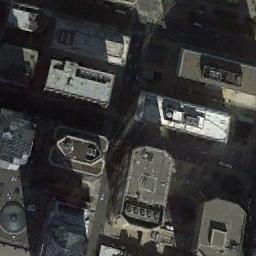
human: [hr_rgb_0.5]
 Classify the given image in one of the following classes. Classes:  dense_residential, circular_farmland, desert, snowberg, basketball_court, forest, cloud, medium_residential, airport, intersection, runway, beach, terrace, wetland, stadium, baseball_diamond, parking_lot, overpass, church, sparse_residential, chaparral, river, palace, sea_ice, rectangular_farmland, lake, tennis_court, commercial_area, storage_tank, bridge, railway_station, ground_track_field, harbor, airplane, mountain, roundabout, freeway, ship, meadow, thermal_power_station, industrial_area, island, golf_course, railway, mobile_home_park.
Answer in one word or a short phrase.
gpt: commercial_area